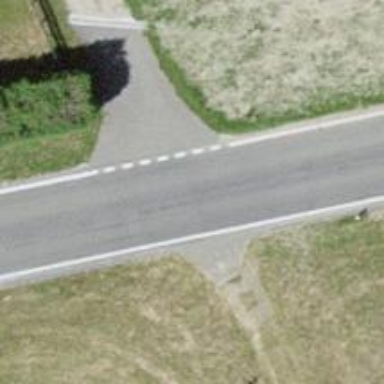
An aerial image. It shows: Tertiary road.